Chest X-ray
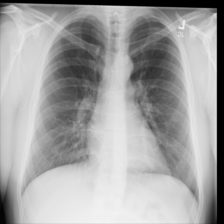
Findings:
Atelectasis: negative
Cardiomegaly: negative
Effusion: negative
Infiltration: negative
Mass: negative
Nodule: negative
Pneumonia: negative
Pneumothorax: negative
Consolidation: negative
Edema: negative
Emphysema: negative
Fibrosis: negative
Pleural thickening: negative
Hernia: negative